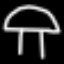
Label: mushroom